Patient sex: M
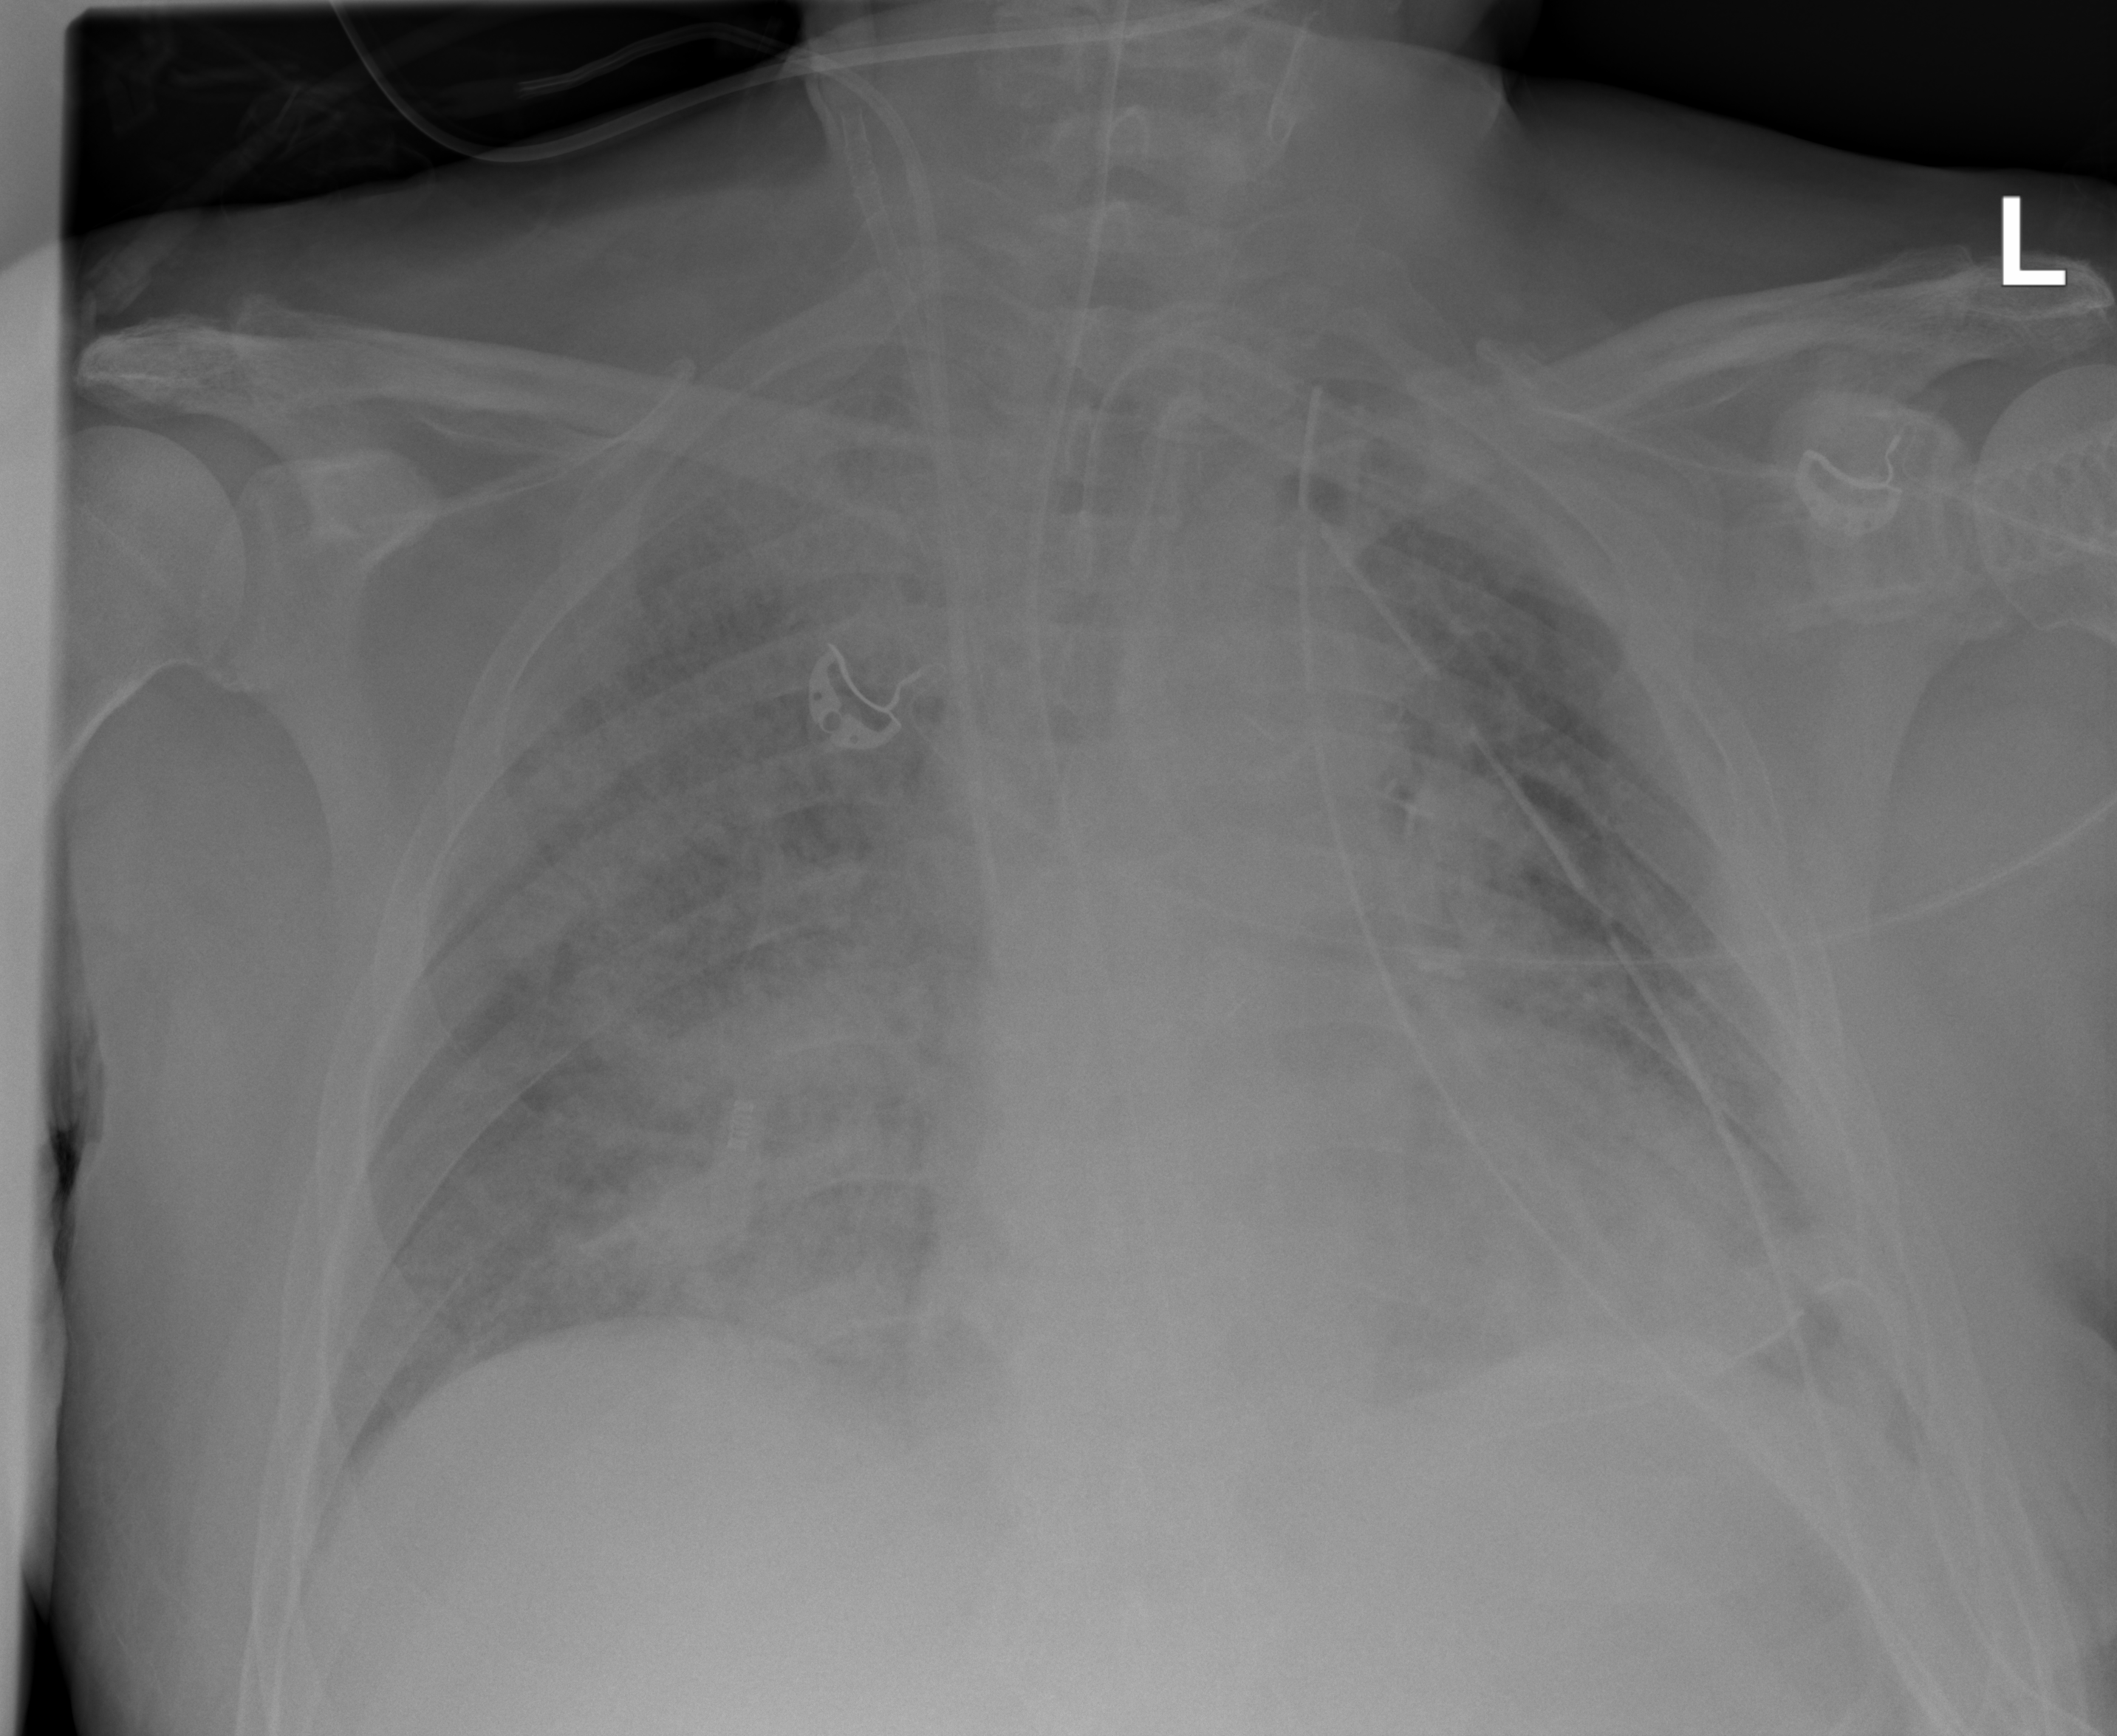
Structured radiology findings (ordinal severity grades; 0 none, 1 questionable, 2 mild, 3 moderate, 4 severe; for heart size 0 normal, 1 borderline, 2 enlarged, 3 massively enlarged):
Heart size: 2
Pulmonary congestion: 2
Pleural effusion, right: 0
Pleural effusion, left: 0
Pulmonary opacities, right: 4
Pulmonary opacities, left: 3
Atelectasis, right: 2
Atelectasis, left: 2